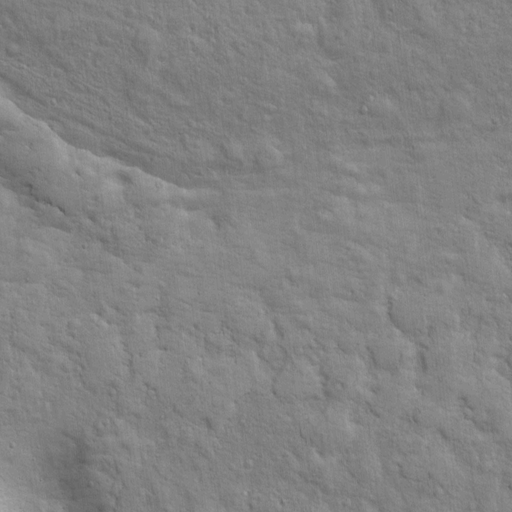
Classes present: Background, Cone